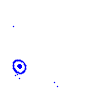
Particle: electron